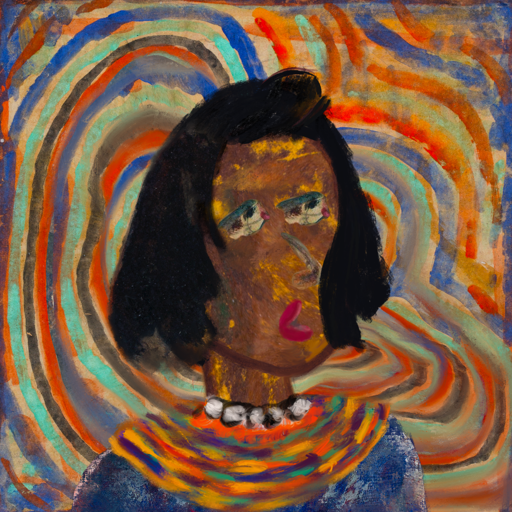
Background: Sisters, Head And Neck Side: Comrade, Face Side: Pipe, Bust: Irani, Hair Side: Mosgoul, Head Accessory: Blank, Second Necklace: An_Impression_2, Necklace: An_Impression, Baby: Blank